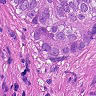
Metastatic tissue present: yes